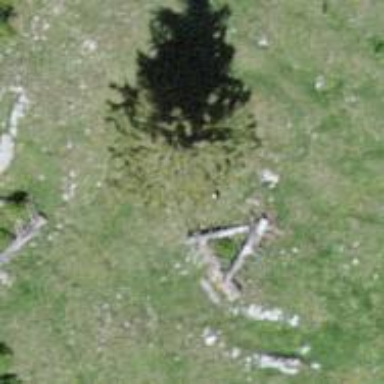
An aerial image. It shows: Needle-leaved tree in nature.